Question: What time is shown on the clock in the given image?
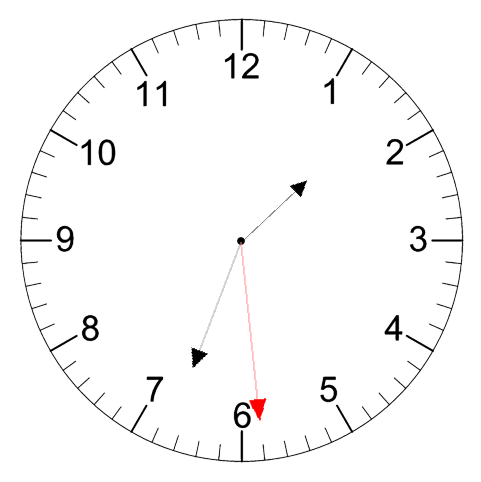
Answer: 01:33:29